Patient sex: F
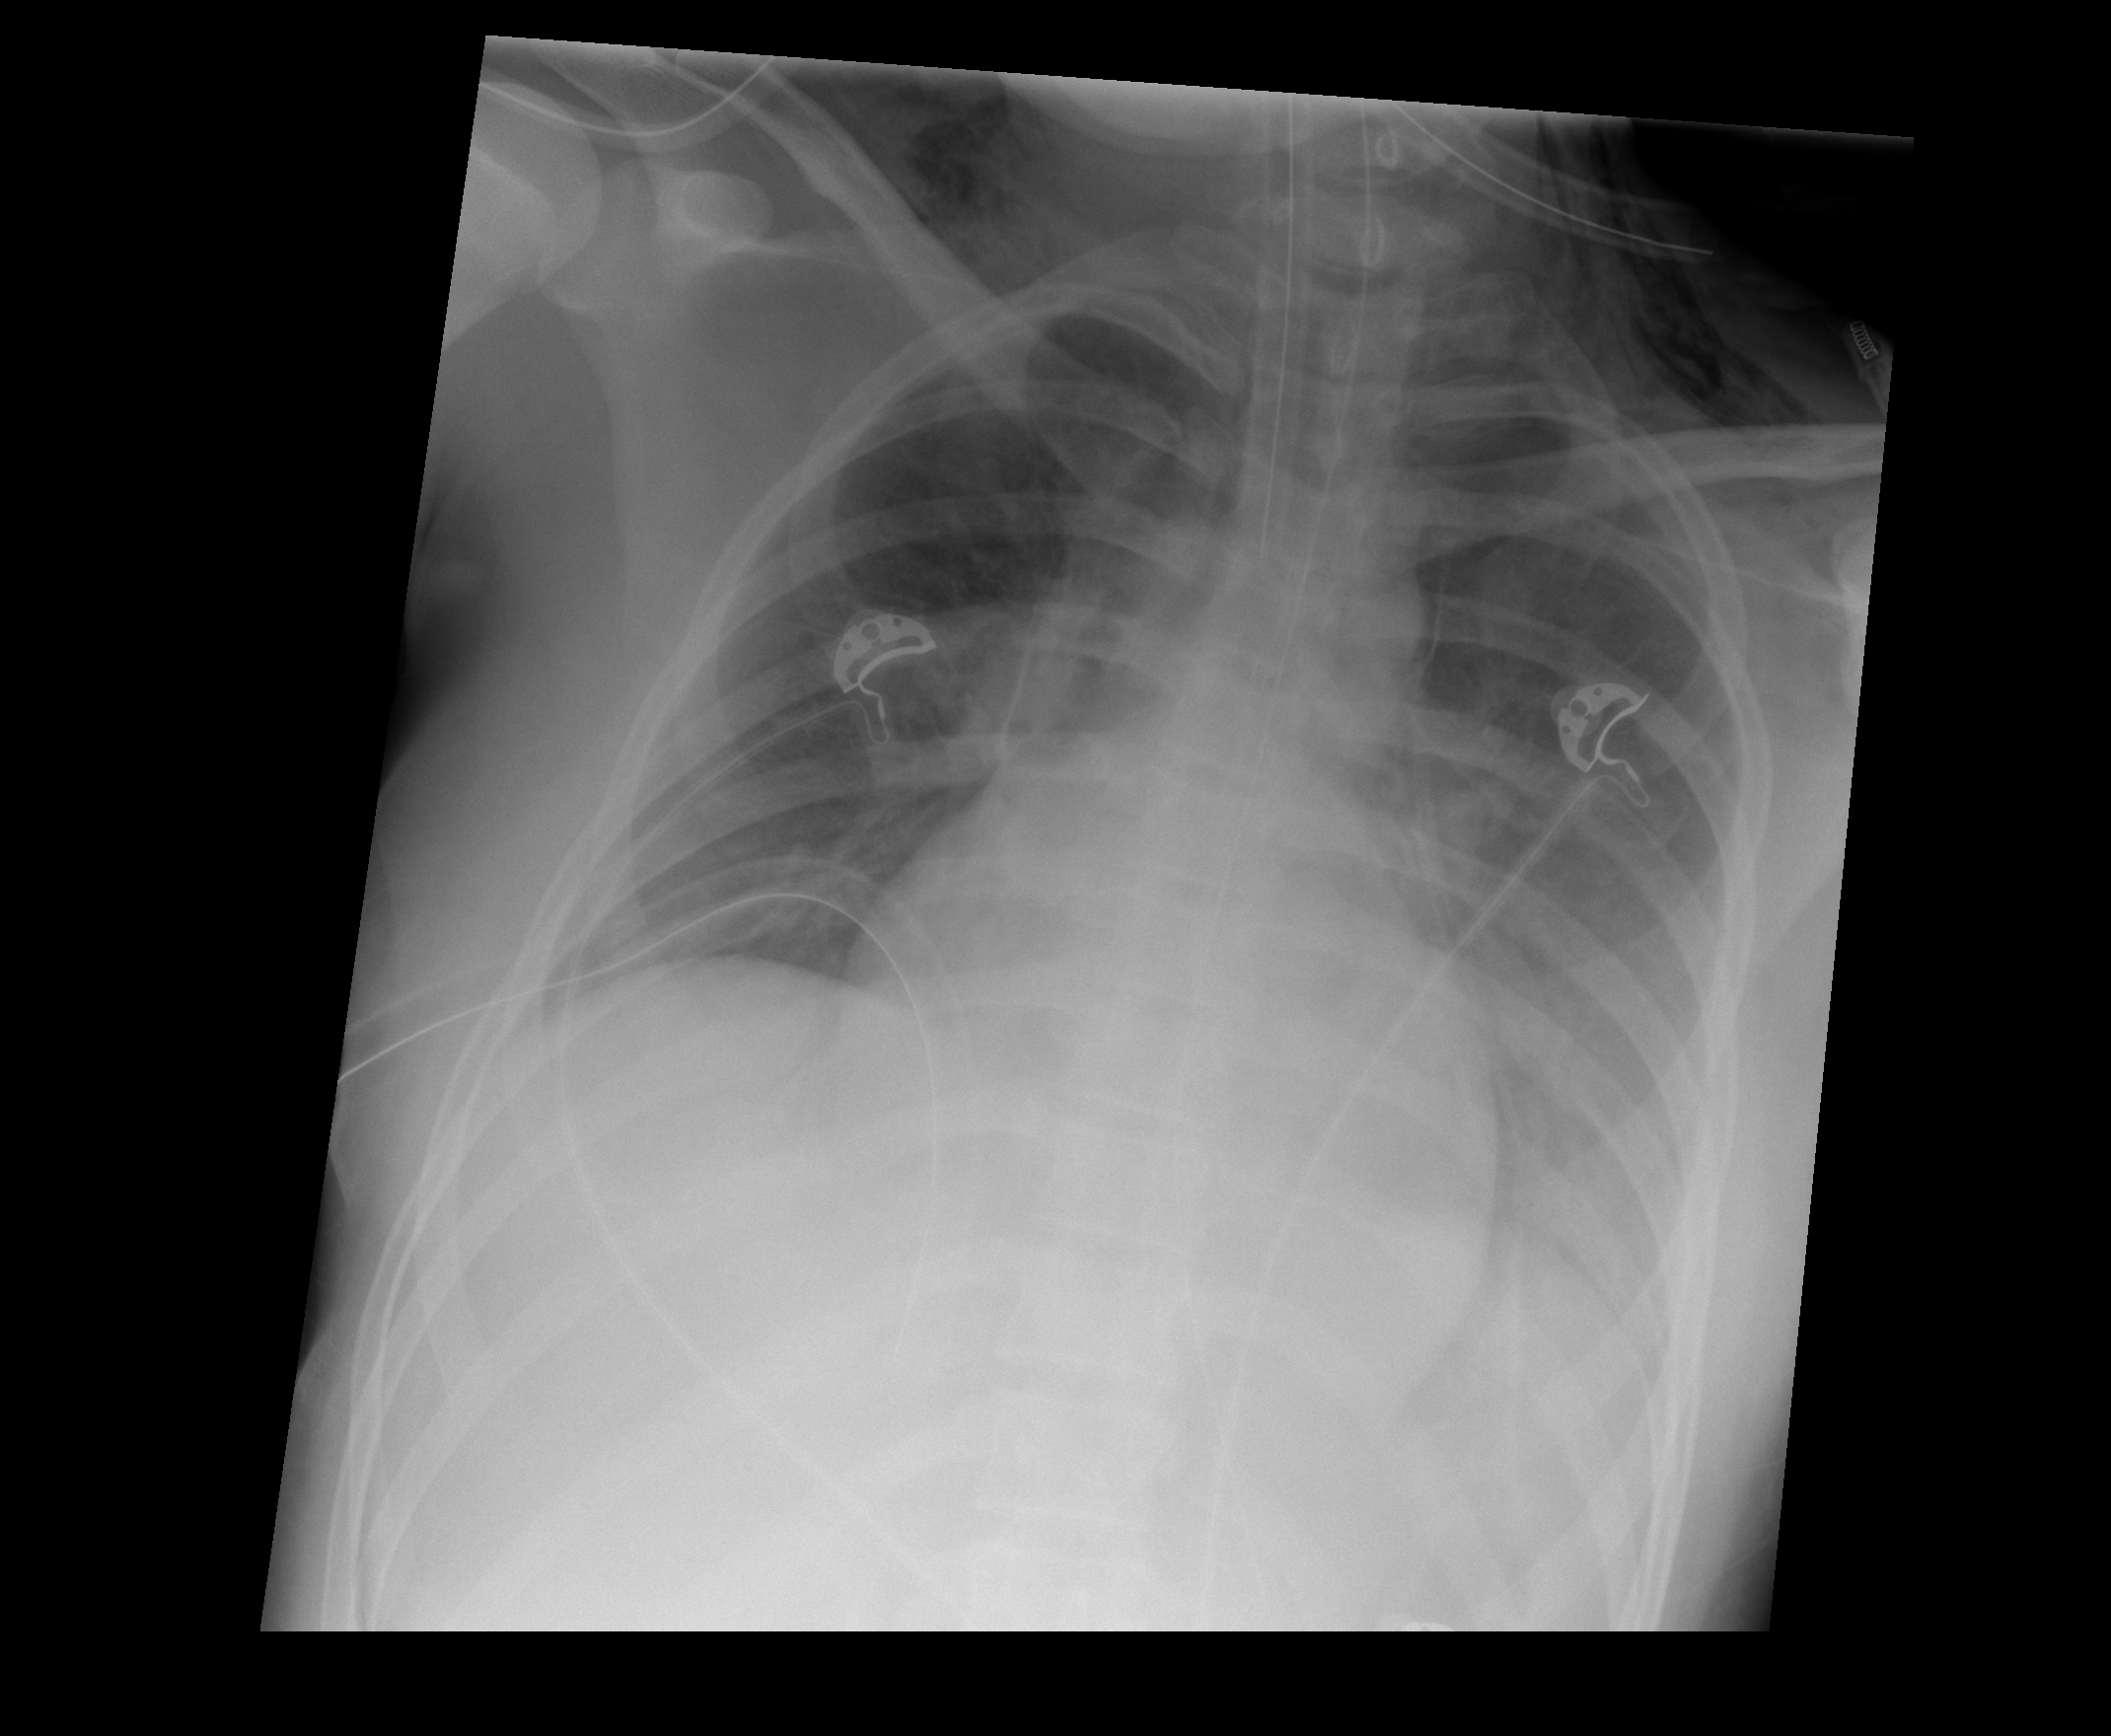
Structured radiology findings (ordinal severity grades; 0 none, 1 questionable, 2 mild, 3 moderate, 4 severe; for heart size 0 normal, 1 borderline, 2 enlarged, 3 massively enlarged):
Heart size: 2
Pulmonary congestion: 2
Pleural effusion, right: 0
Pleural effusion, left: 2
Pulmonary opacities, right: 2
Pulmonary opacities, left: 3
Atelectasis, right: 3
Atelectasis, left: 3